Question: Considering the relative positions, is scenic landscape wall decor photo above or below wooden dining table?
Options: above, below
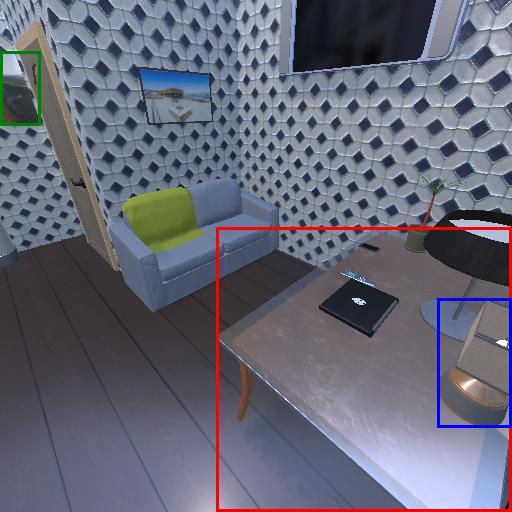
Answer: above